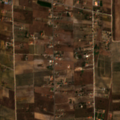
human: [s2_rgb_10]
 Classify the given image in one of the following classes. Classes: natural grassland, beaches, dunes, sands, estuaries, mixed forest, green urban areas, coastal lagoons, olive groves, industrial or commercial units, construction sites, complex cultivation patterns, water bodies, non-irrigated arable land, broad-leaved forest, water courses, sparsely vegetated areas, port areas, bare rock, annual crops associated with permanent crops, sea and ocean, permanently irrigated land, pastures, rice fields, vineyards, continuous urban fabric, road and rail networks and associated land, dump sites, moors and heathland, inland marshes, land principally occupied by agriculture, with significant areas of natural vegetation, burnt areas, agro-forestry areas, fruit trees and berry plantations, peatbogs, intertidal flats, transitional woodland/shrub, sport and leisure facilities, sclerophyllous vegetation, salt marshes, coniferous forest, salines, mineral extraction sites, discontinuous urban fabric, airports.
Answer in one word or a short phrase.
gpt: vineyards, complex cultivation patterns, natural grassland